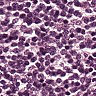
Metastatic tissue present: no